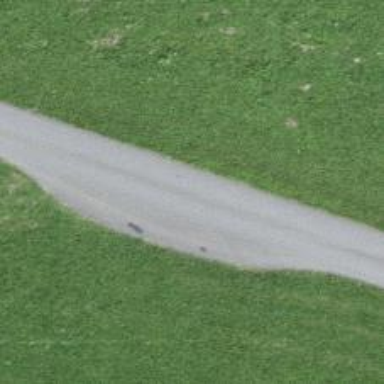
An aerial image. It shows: Passing place on the road.